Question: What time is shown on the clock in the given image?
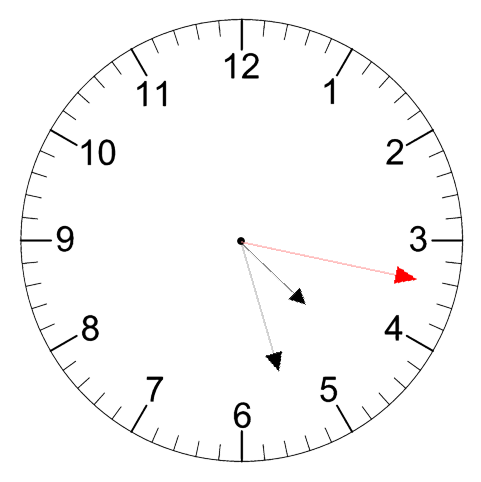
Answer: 04:27:17